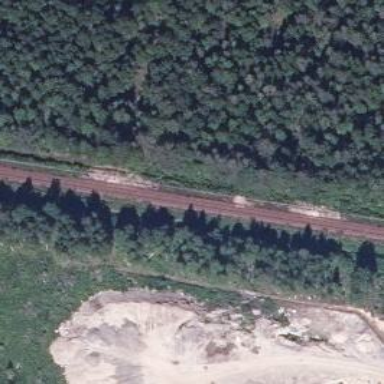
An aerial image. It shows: Continuous railway track.